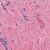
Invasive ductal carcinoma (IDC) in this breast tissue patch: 1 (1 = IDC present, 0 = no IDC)